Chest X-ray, AP view. Patient: 39 years old, sex M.
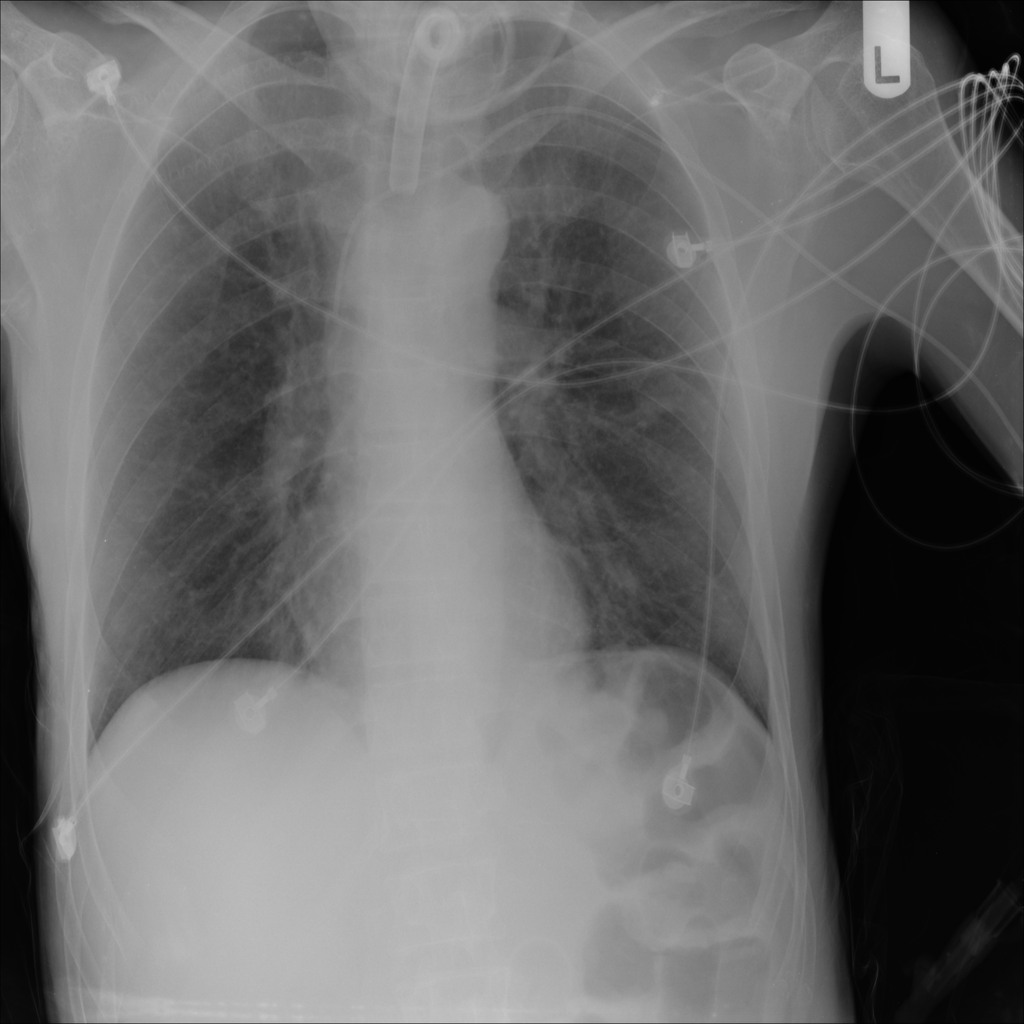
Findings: No Finding